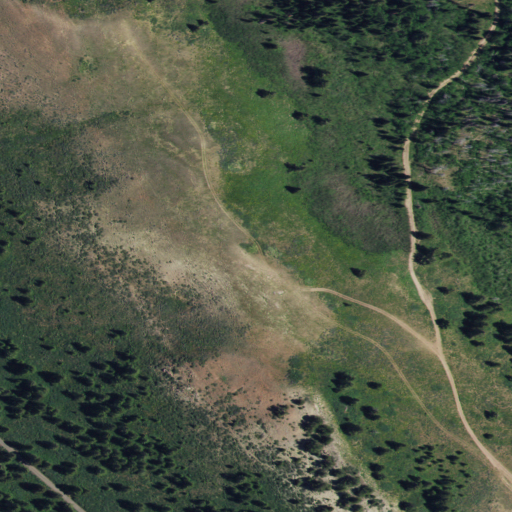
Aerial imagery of ridge(s) in Idaho named Beaver Ridge containing shrub and evergreen forest